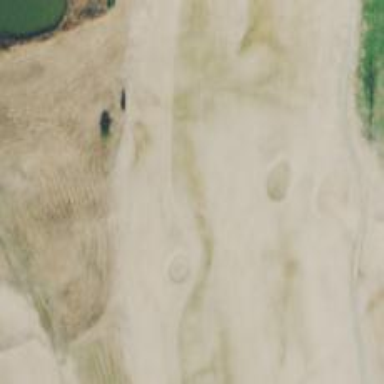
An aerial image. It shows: Golf hole.